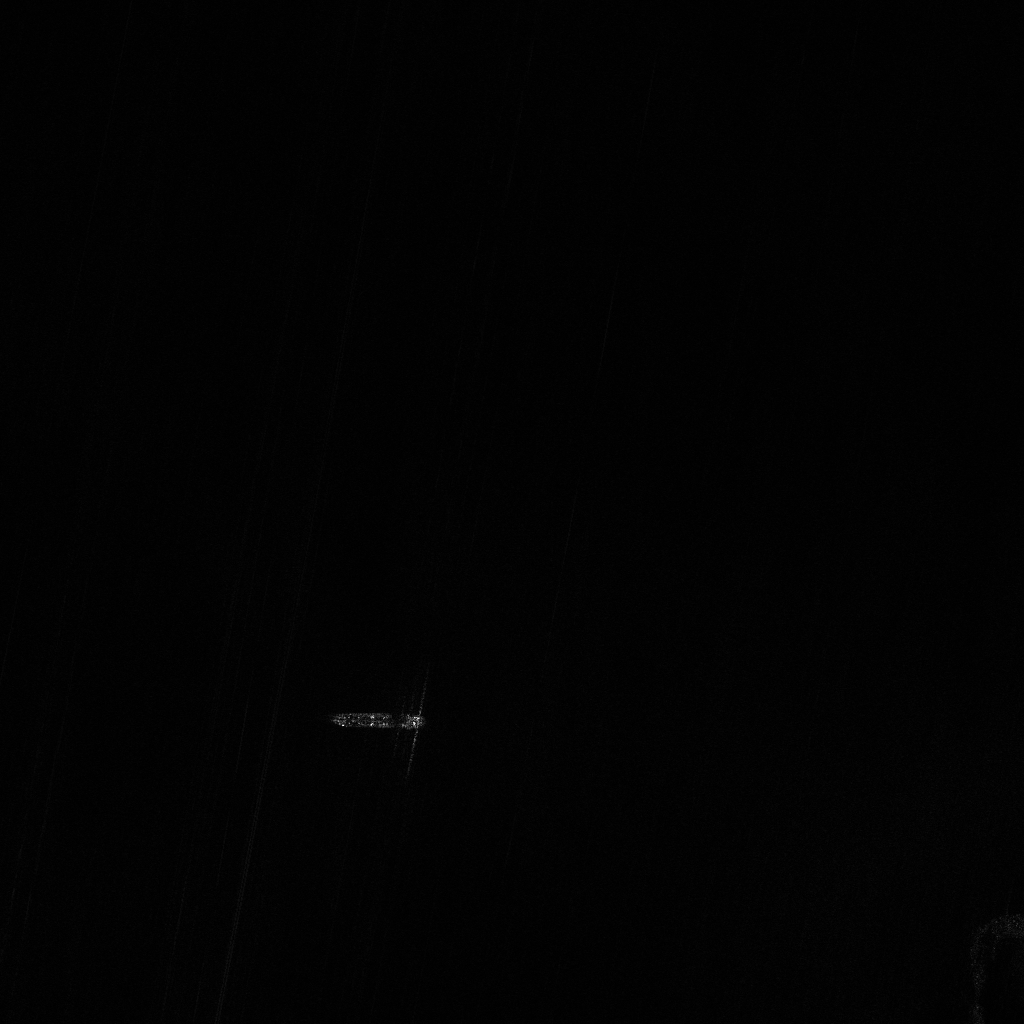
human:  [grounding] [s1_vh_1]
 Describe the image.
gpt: In the satellite image, there is  <ref>1 small ore-oil </ref> <box>[[35, 65, 38, 75, 90]]</box> located at bottom.